Question: I would like to know if in anylogic there is a way to show that a resource (in my case an operator) moves together with a transporter taken from a TransporterFleet.
I attach an image of the blocks involved. Basically you have a seize of a resource from the Operator1 resource pool which is sent to the node where the transporter is located (forkliftsHome1). Once arrived, the transporter starts its unloading operation from a Storage (so far so good).
However, when the transporter arrives at its destination and has finished unloading (I have chosen the option that the transporter does not return to its home), the Operator1 resource from the resource pool is freed as it is still on forkliftsHome1. In practice, Operator1 is occupied as I wanted, but in fact the transport is carried out only by the transporter. Is there any way to move them together so that when 'Operator1' is released it is on the transporter's location (or on a nearby node)?
this is the image of the blocks I'm talking about: tree blocks I'm interested are 'seizeOperator1ForRetrieve' , 'retrievePallet' , 'releaseOperator1'

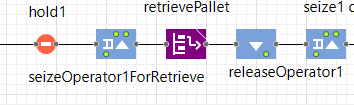
Answer: This is cheating a bit, but if you do not actually need the operator to travel with the forklift, my solution in a similar situation was making the operator invisible while the forklift transports the item, then as a custom wrap-up task I made the operator jump beside the forklift with a moveTo block then made it visible again
(<URL>. This was possible by connecting the operator and forklift with the 'Link to agents' element, so for the destination of the operator I could obtain the x,y,z coordinates of the forklift.